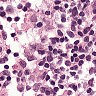
Metastatic tissue present: no